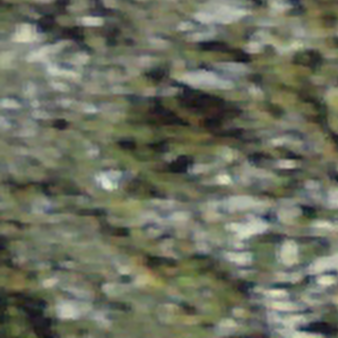
Label: other